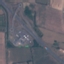
Label: Highway